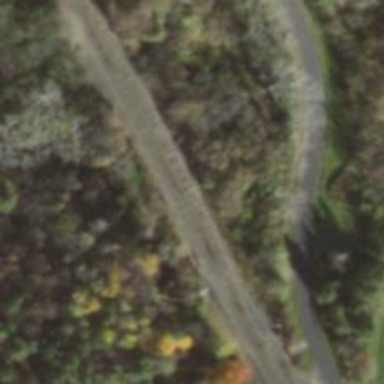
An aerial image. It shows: Railway siding with rails.